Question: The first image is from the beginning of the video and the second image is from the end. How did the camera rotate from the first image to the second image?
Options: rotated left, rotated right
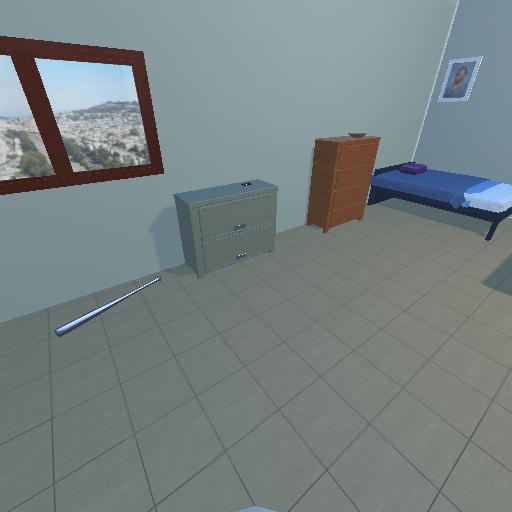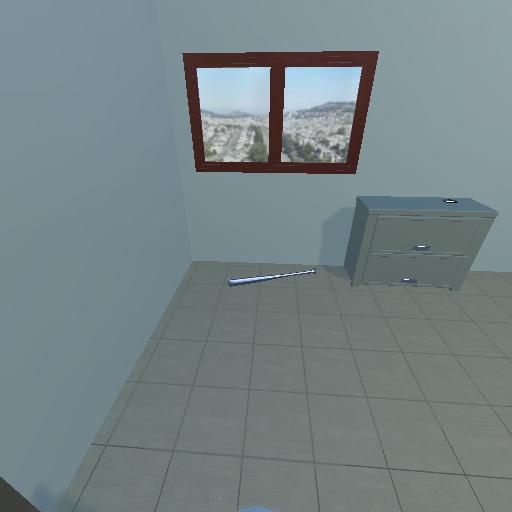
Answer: rotated left